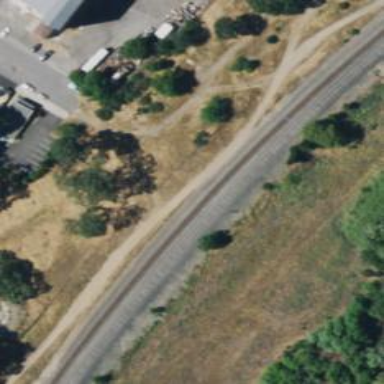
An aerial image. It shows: Site related to railway infrastructure.